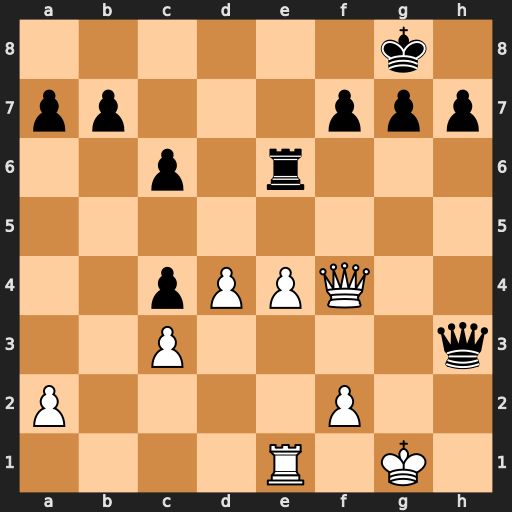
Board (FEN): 6k1/pp3ppp/2p1r3/8/2pPPQ2/2P4q/P4P2/4R1K1
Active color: w
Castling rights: -
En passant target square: -
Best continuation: Qb8+ Re8 Qxe8#